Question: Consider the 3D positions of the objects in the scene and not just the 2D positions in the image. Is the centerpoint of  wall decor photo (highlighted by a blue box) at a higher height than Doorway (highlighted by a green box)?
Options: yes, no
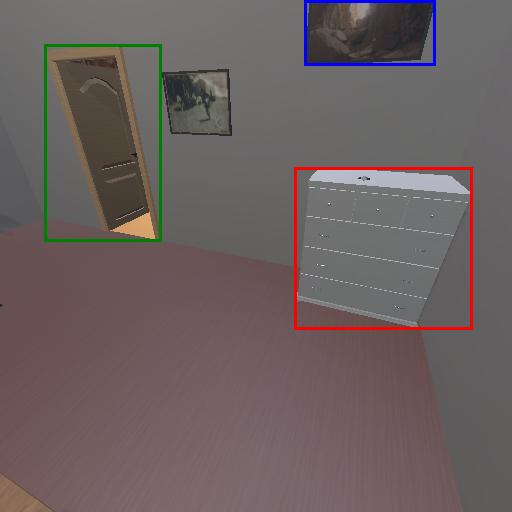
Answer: yes